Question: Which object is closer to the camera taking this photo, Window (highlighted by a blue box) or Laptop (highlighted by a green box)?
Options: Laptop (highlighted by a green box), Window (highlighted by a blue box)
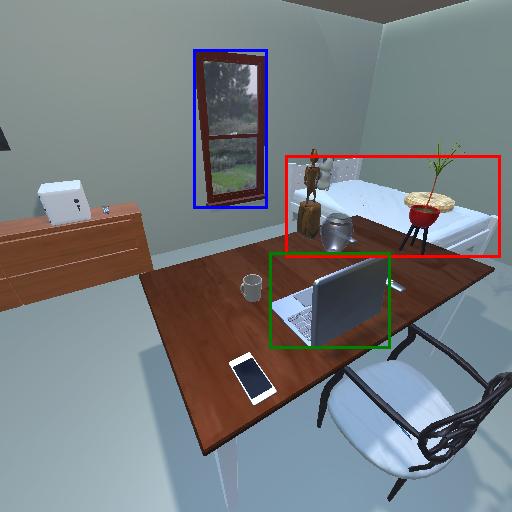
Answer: Laptop (highlighted by a green box)